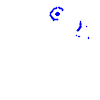
Particle: kaon